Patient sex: F
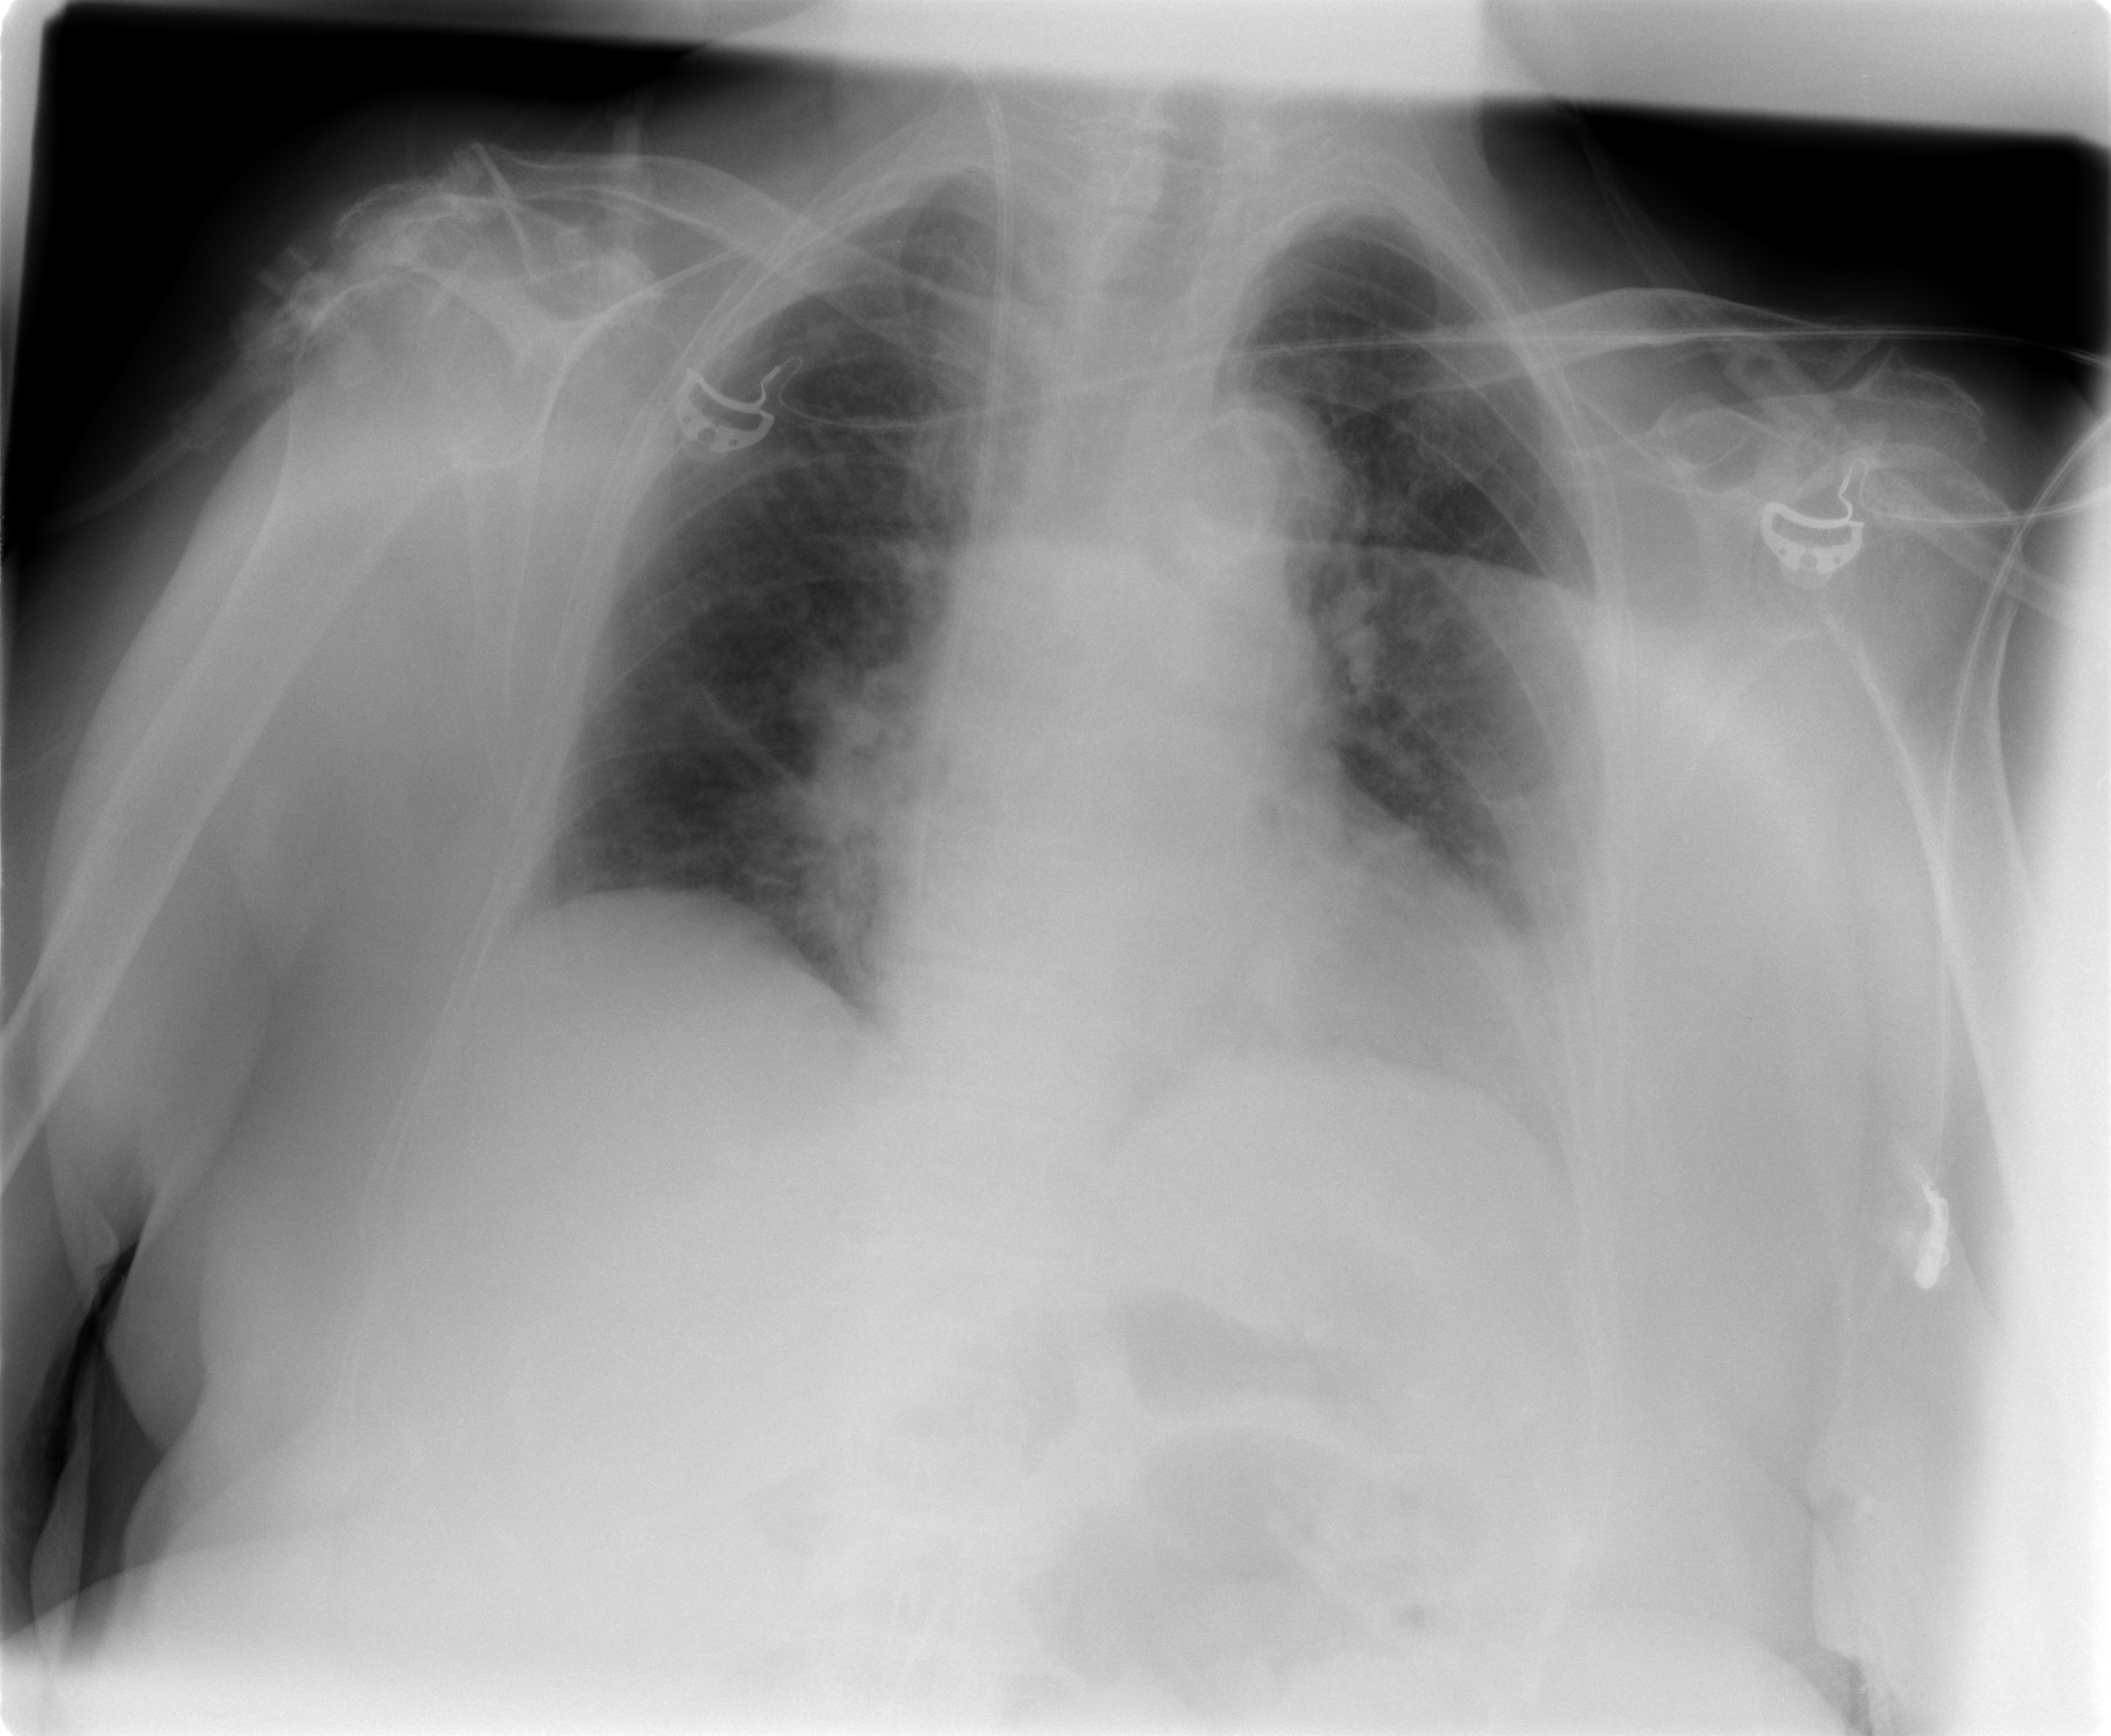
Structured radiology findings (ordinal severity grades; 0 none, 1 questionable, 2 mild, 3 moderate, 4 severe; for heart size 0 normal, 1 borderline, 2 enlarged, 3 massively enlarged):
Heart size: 1
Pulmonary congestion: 2
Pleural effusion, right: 0
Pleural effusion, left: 0
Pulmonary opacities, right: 1
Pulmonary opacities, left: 1
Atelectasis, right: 2
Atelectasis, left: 0